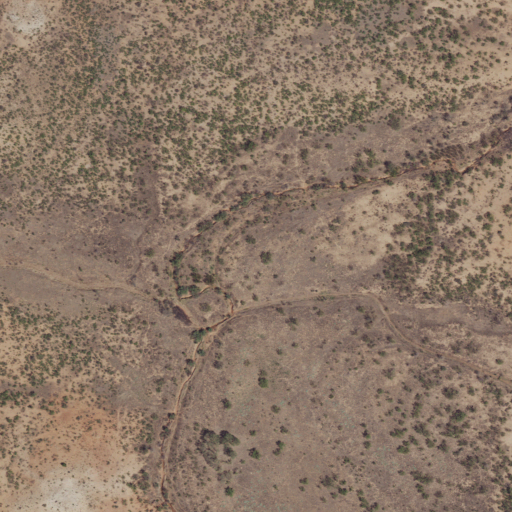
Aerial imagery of valley in Texas named T J F Draw containing shrub and grassland